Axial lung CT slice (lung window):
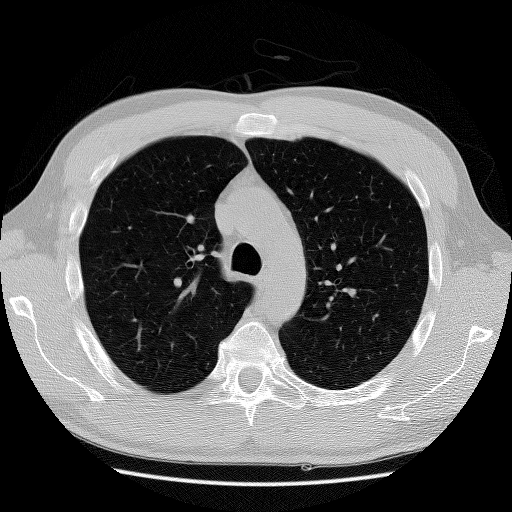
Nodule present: no